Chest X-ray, PA view. Patient: 66 years old, sex F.
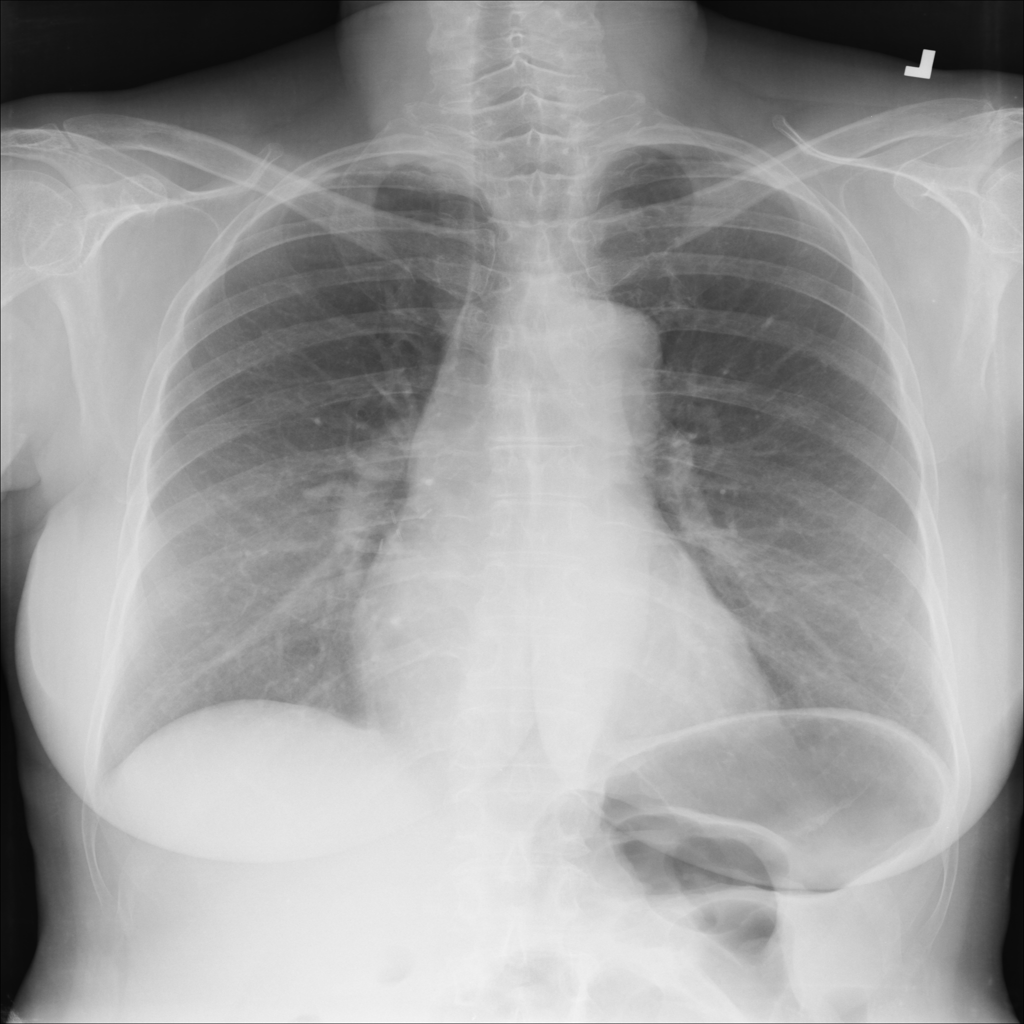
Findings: No Finding